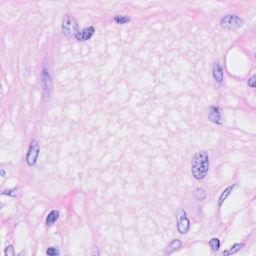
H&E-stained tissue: Breast